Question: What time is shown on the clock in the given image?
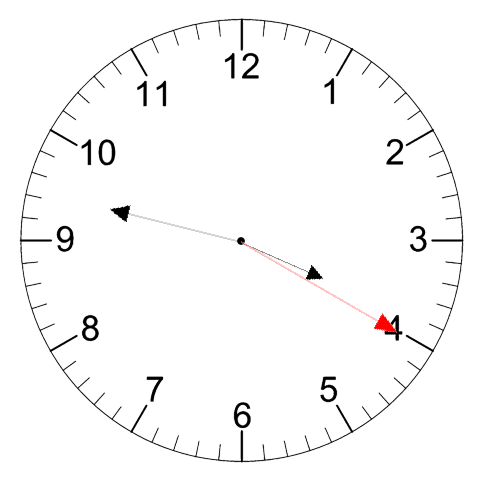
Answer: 03:47:20